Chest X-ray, PA view. Patient: 52 years old, sex M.
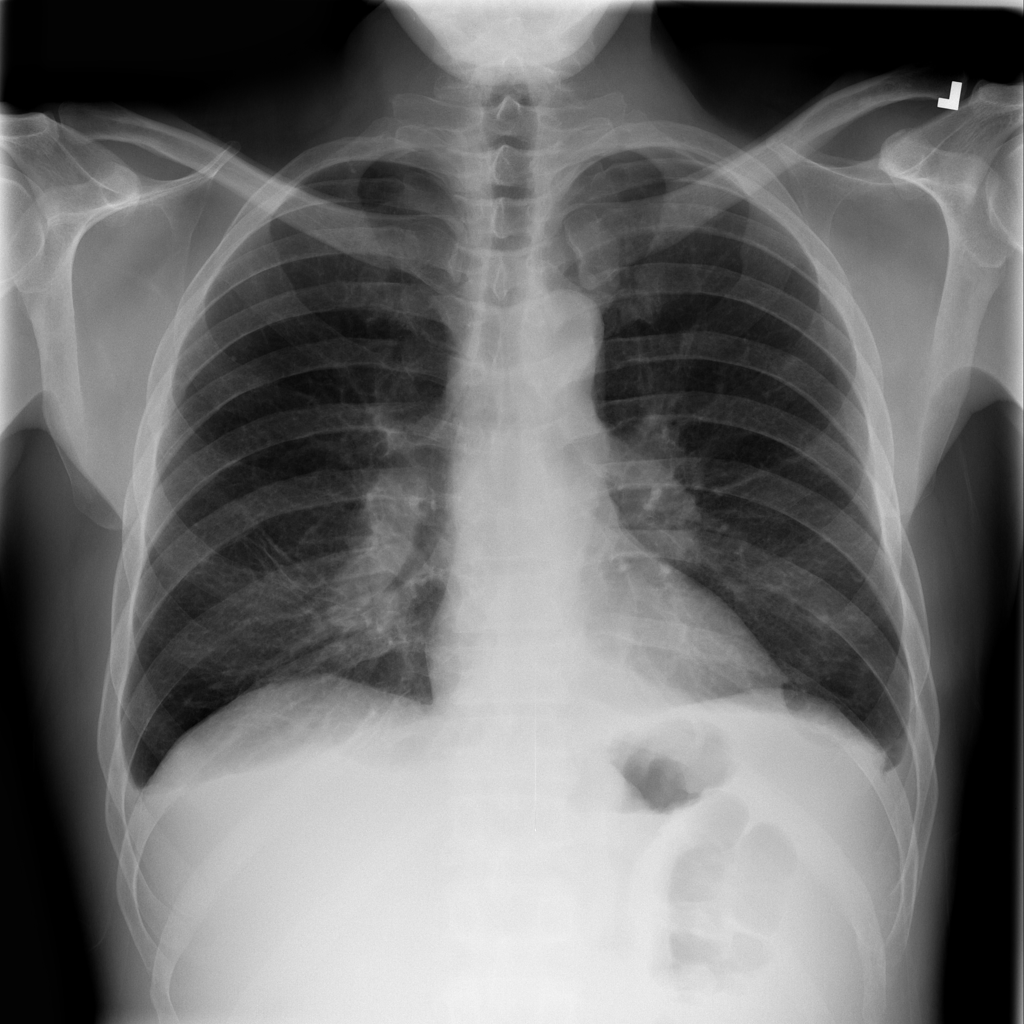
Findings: Atelectasis, Effusion, Mass, Nodule